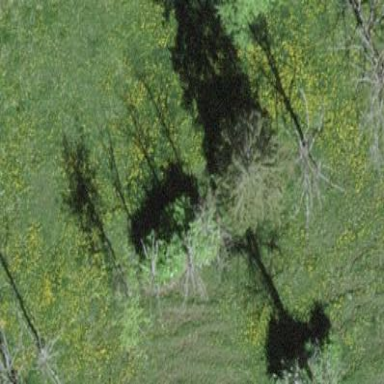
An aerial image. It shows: Forest area.